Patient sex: F
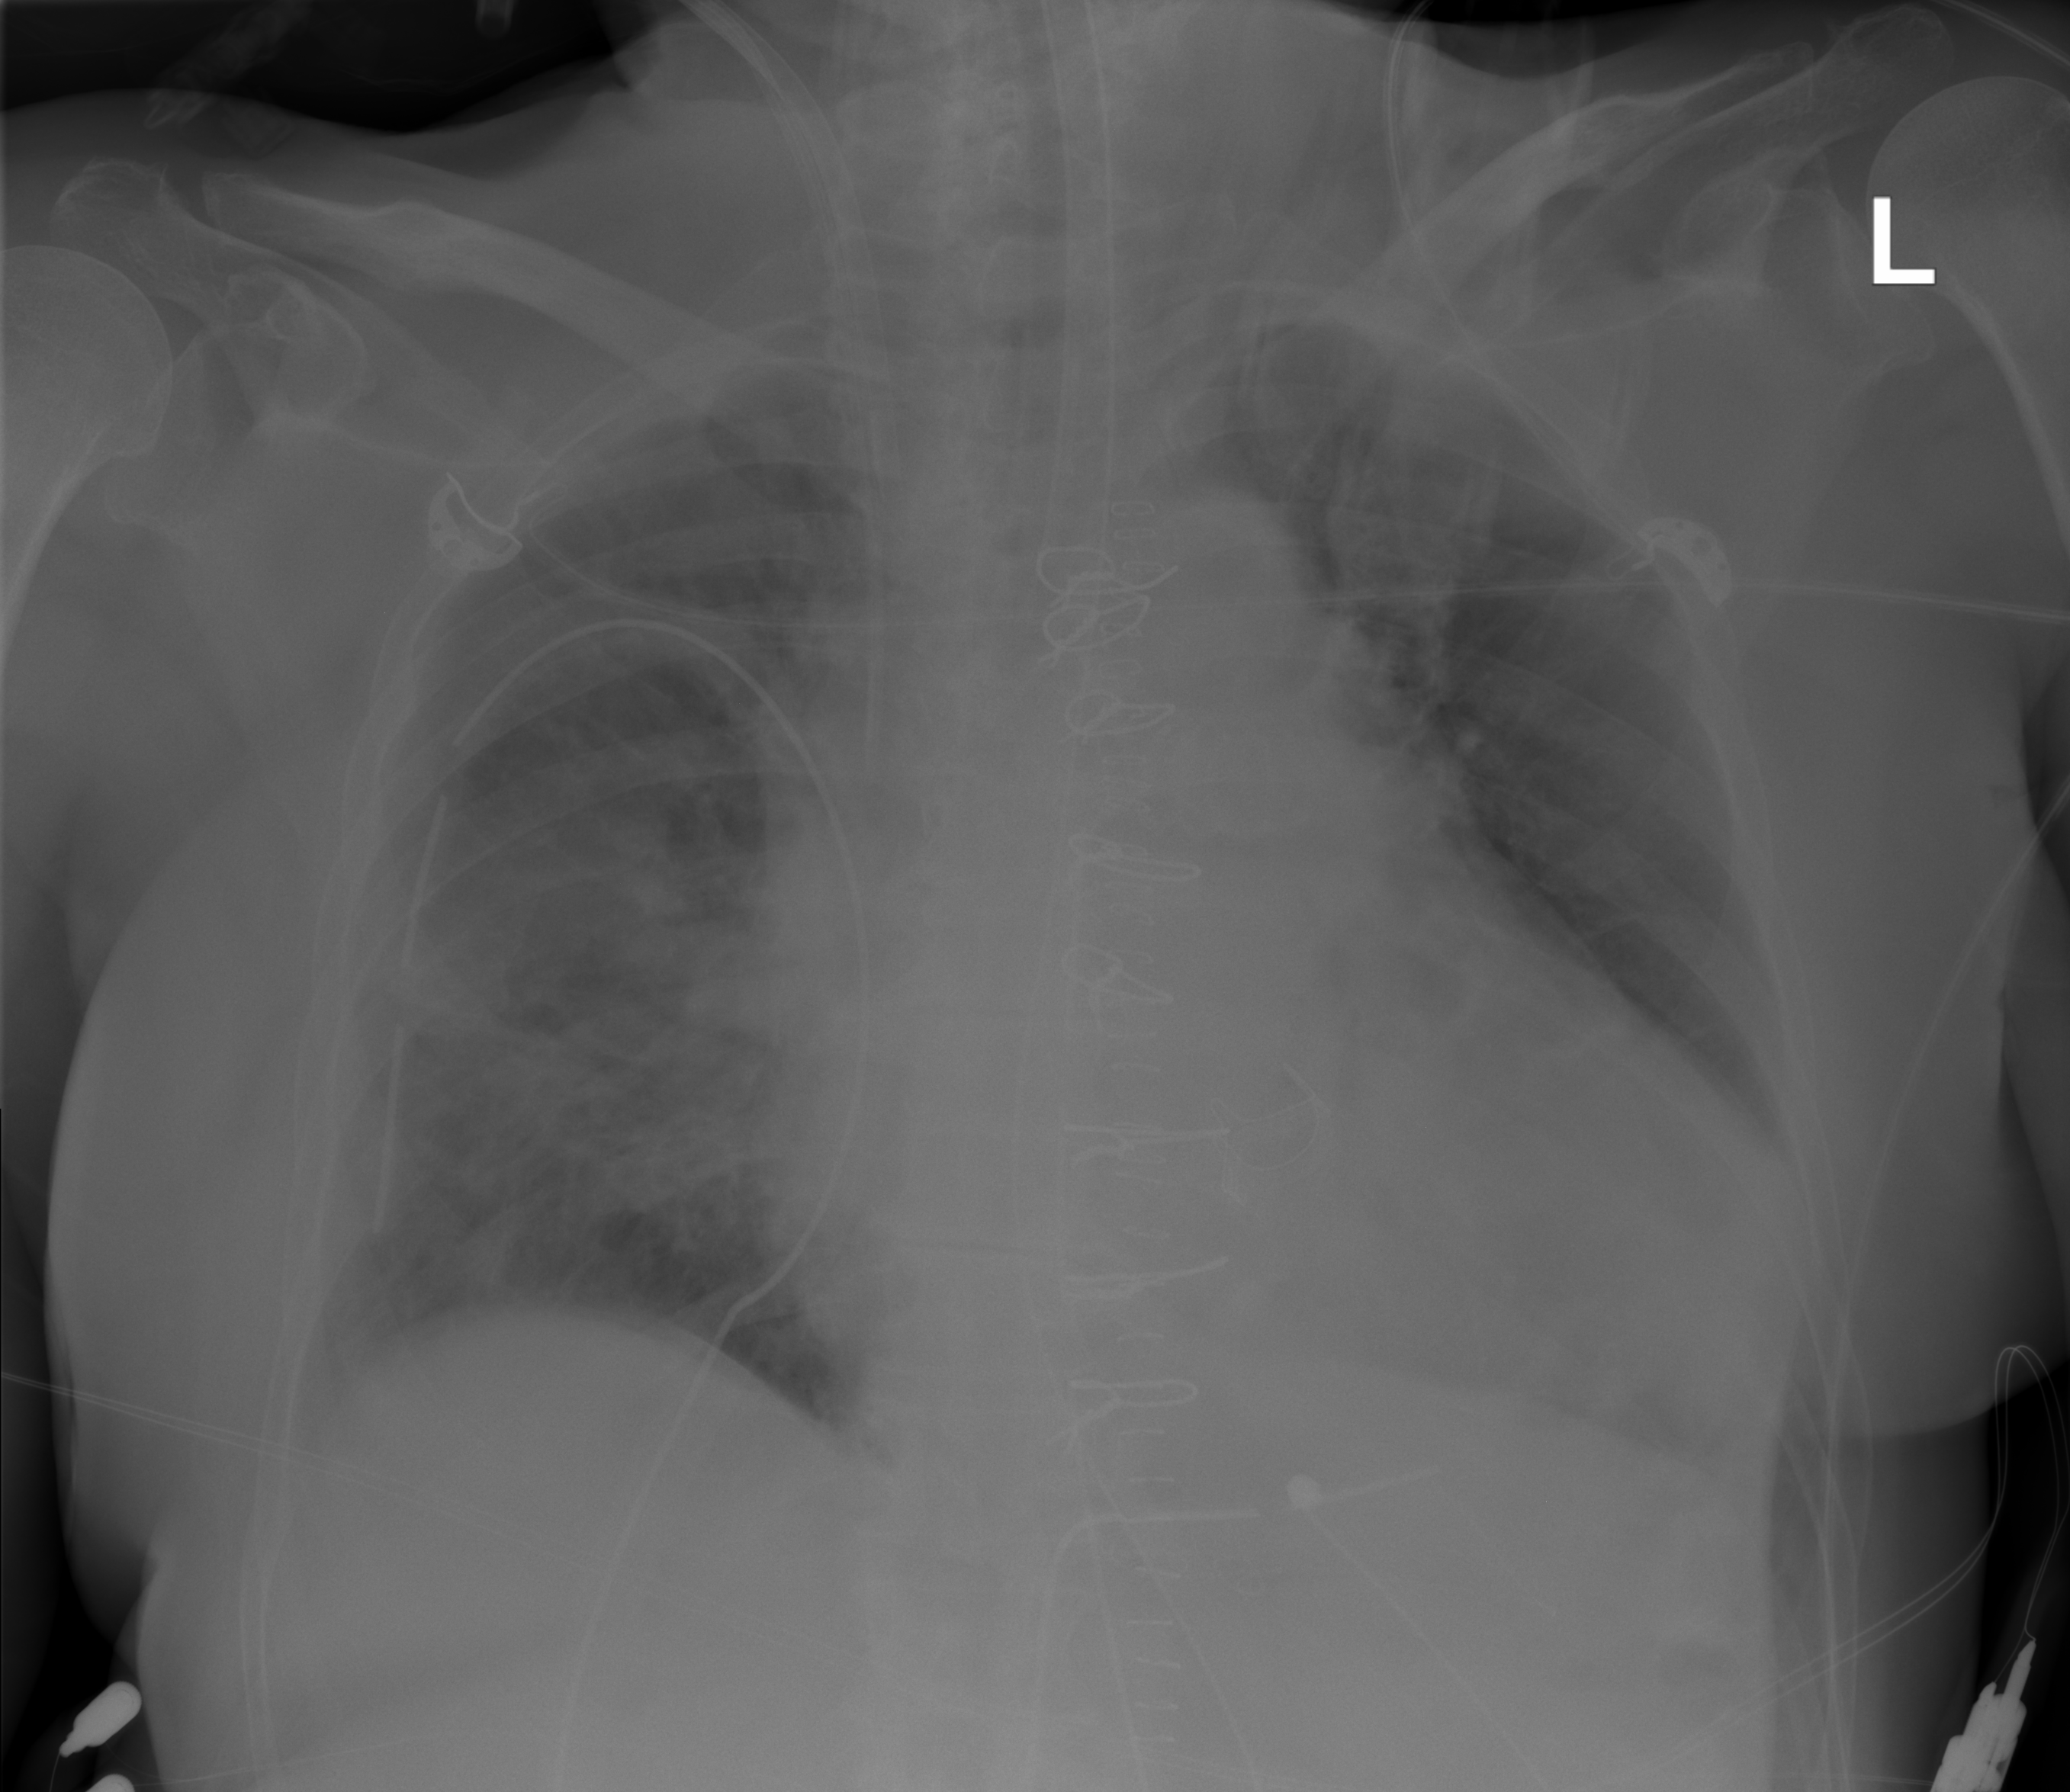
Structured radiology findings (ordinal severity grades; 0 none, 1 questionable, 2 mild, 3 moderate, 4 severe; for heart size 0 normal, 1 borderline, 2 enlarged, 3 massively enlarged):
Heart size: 2
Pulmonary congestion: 3
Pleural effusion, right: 2
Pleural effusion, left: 2
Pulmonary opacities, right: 2
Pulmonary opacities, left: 2
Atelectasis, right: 2
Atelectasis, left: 2